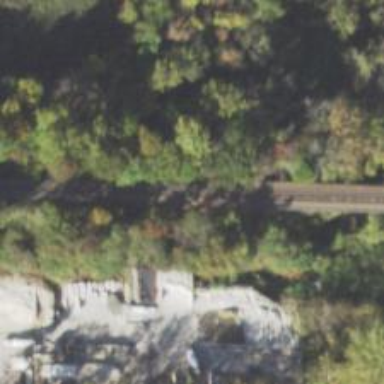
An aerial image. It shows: Railway tracks on embankment.